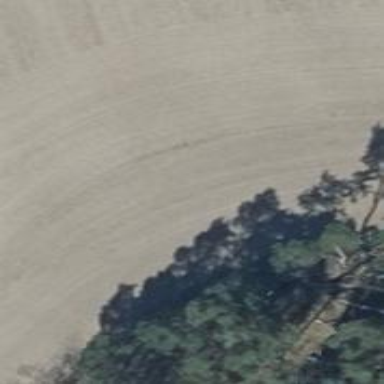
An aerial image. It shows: Sandy path.